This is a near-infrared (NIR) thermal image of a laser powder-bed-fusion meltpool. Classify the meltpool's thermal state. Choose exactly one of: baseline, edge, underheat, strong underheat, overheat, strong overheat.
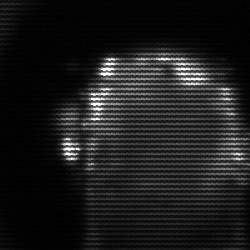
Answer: baseline